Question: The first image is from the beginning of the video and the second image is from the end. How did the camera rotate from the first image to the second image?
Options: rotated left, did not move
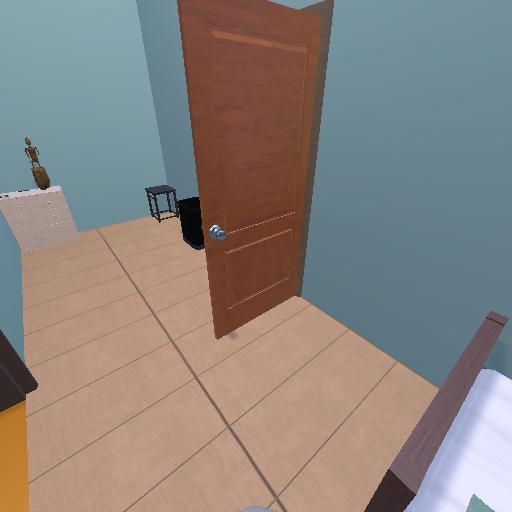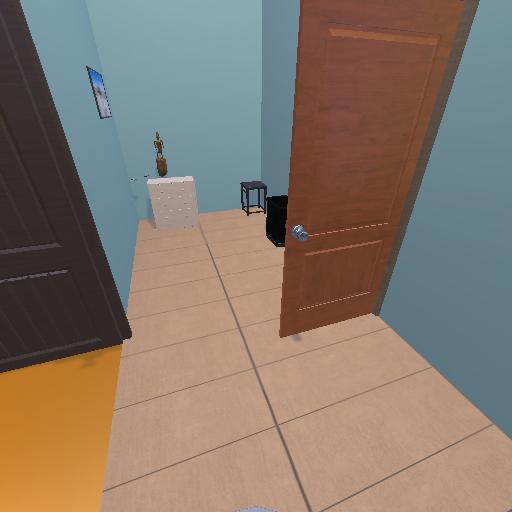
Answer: rotated left